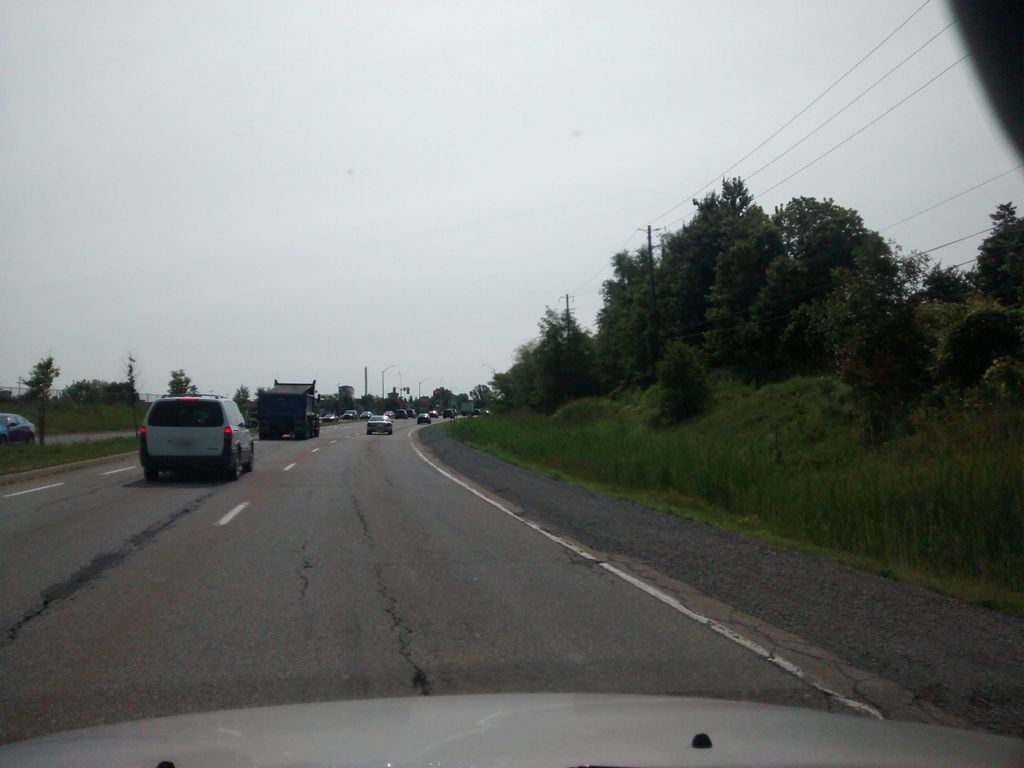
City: hamilton